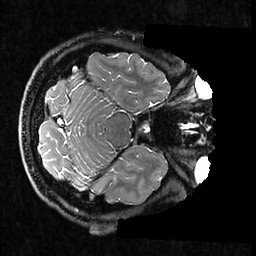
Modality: T2w
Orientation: axial
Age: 36
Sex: male
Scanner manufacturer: ge
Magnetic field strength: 3 T
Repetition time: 3.202 s
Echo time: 0.06024 s